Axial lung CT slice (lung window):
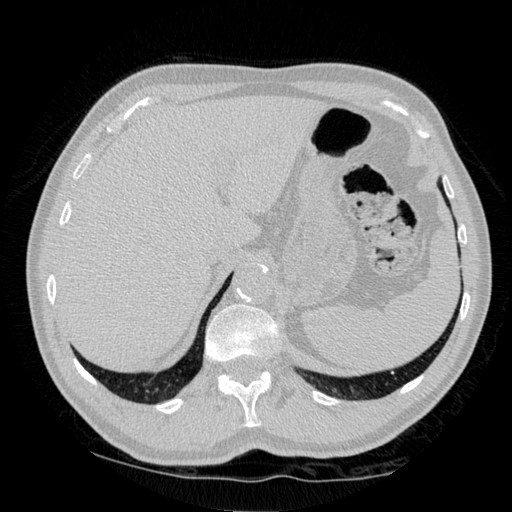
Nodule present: no